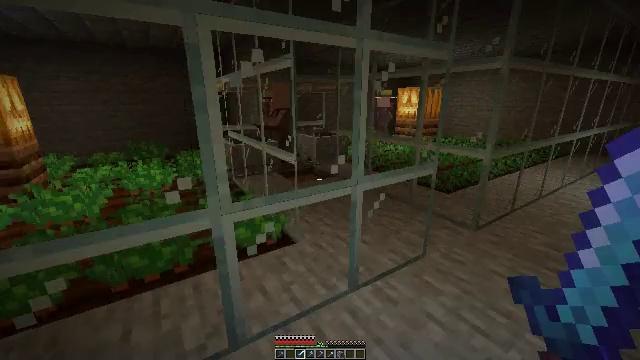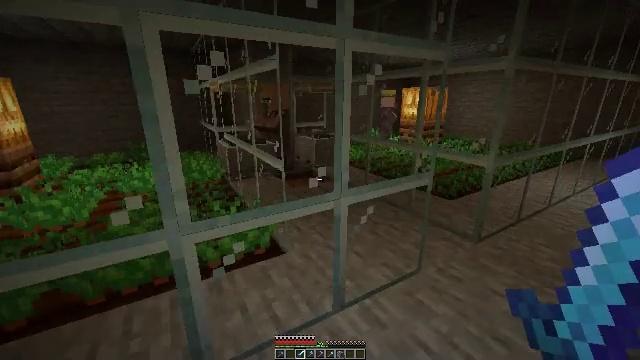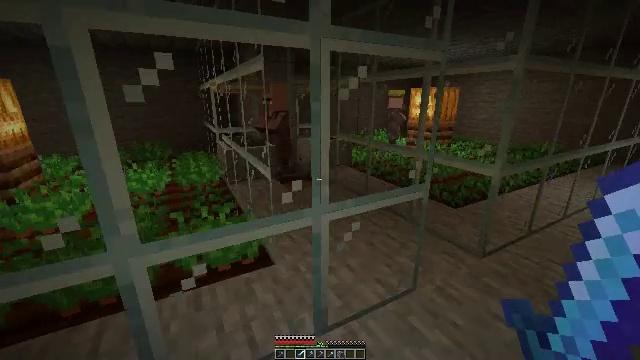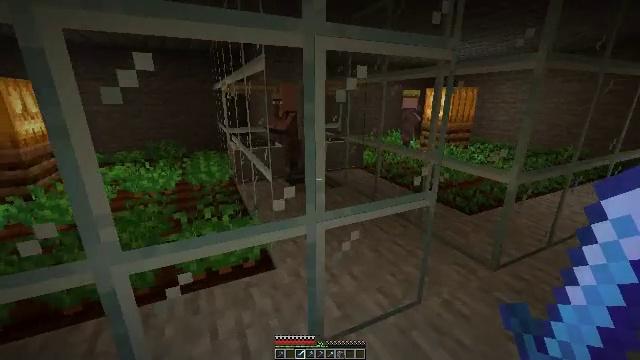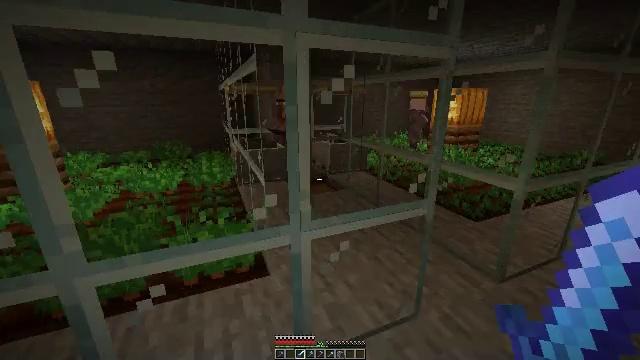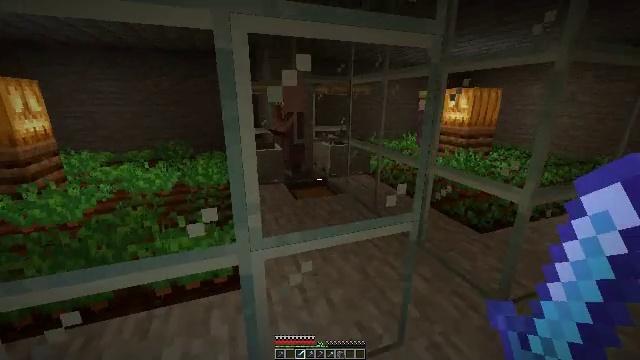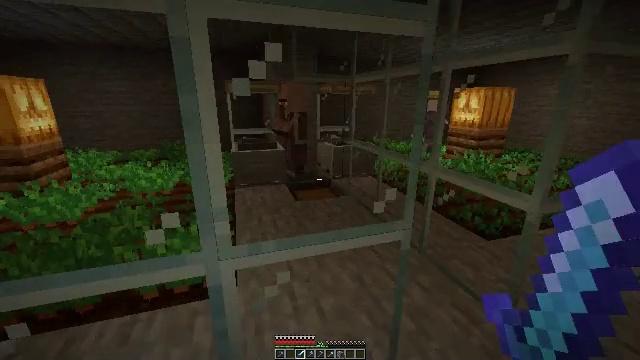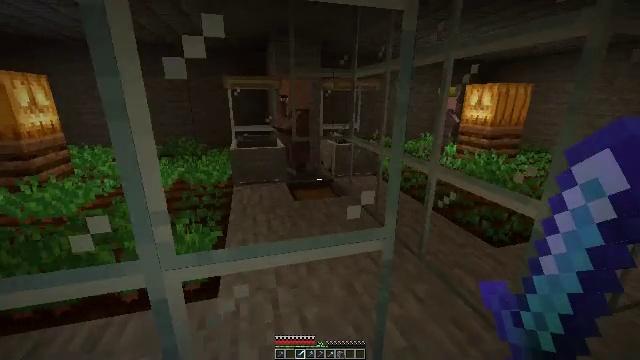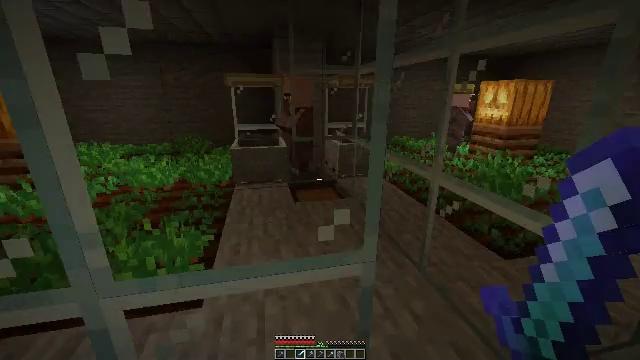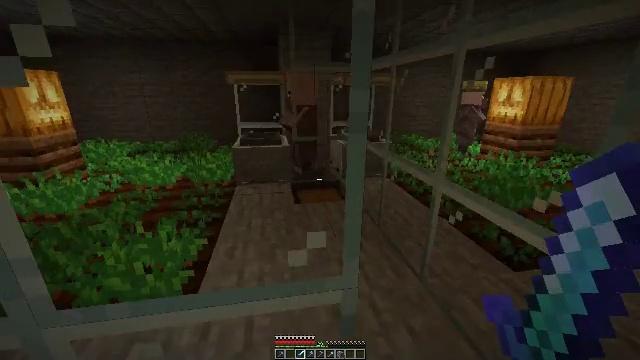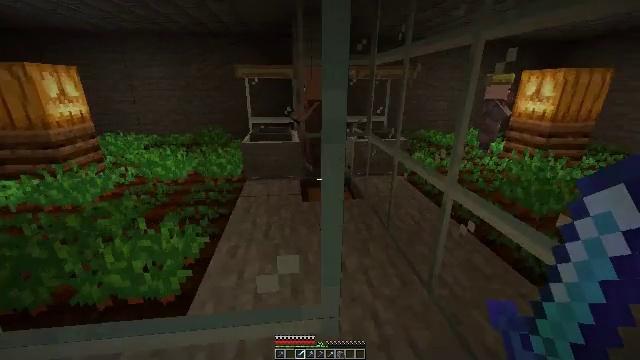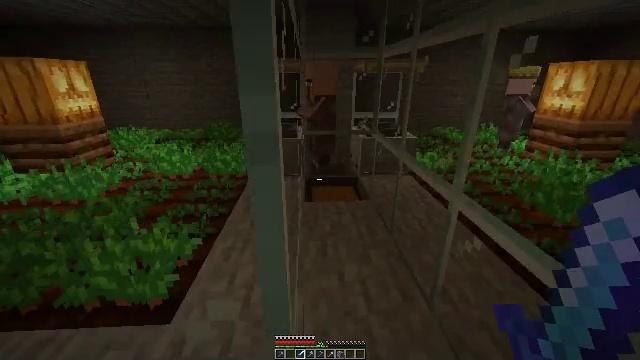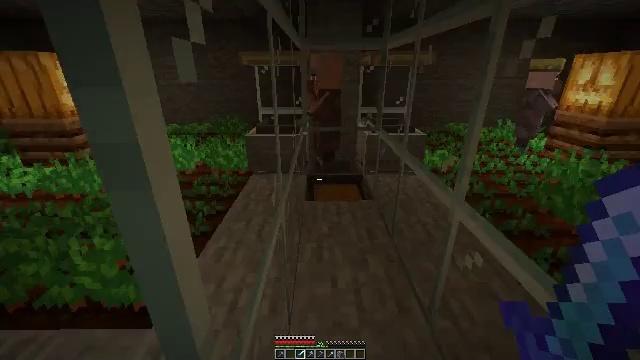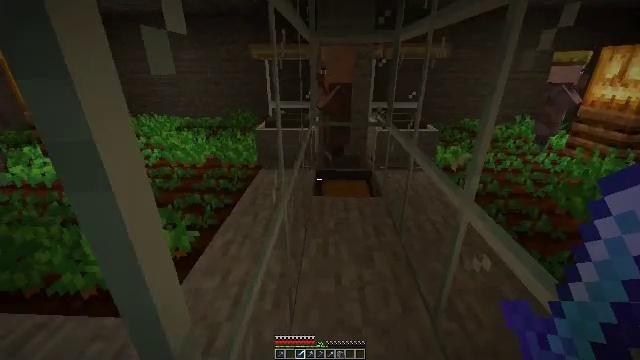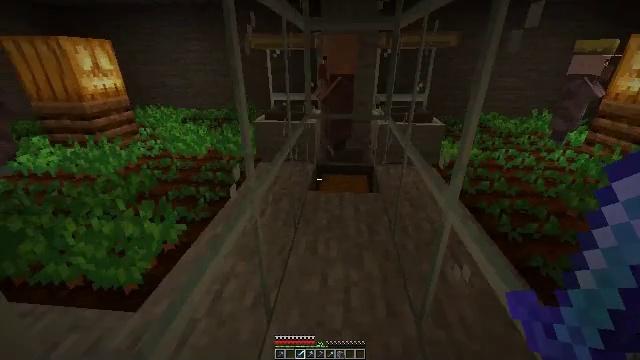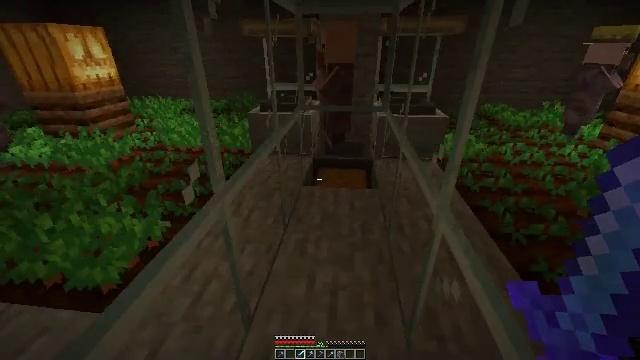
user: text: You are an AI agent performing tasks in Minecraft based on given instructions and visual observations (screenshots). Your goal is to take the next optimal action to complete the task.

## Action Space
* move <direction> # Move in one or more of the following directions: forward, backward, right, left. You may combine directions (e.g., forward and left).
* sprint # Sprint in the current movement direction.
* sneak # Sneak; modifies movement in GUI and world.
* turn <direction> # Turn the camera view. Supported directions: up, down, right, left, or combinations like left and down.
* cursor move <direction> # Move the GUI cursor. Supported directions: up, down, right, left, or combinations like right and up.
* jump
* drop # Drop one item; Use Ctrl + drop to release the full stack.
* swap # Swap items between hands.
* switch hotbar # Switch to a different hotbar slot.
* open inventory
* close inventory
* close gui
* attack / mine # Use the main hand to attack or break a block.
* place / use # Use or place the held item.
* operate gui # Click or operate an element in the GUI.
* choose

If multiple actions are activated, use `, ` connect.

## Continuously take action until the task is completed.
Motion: motion action
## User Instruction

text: Harvest vines off the surface.
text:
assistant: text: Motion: move forward and move right, turn left
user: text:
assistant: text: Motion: move forward and move right, turn left
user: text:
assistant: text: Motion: move forward and move right, turn left
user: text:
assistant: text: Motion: move forward and move right, turn left
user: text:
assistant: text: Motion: move forward and move right, turn left
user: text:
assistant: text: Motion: move forward and move right, turn left
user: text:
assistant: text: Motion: move forward and move right, turn left
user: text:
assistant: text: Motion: move forward and move right, turn left
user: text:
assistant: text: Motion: move forward and move right, turn left
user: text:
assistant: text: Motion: move forward and move right, turn left and down
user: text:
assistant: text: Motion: move forward and move right, turn left and down
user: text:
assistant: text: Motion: move forward and move right, turn left and down
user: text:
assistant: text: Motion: move forward and move right, turn left and down
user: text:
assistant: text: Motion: move forward and move right, turn left and down
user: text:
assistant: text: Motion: move forward, turn left and down
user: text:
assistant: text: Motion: move forward, turn down
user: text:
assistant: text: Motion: move forward, turn down
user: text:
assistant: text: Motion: move forward, turn down
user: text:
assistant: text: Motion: use / place
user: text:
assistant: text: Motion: use / place
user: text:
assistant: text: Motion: use / place
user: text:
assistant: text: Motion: use / place
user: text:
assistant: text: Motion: no_op
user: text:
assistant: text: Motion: no_op
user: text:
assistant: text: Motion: no_op
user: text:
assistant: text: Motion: no_op
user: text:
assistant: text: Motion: no_op
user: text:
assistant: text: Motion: use / place
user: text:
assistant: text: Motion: use / place
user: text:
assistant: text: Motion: use / place